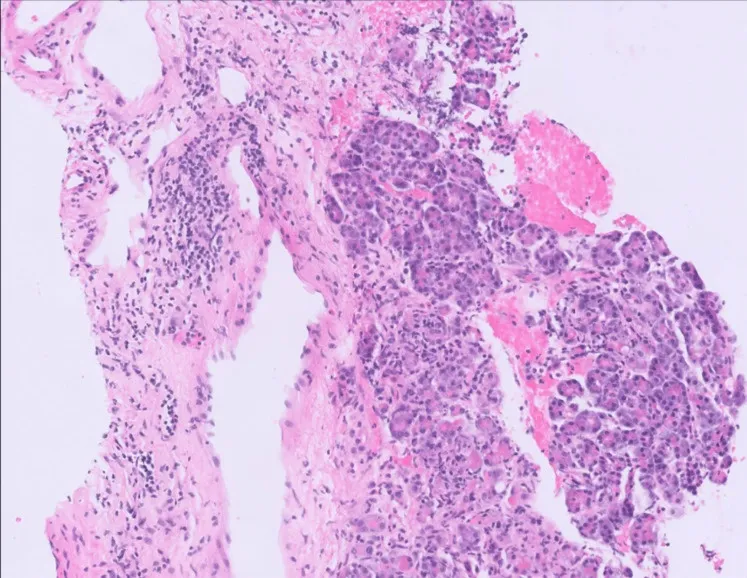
Pancreatic parenchyma with acute cellular rejection, grade II, with septal inflammation as activated lymphocytes involving septal structures and venulitis (subendothelial accumulation of inflammatory cells). Also shown is multifocal (but not confluent or diffuse) acinar inflammation (>=3 foci per lobule) with spotty acinar cell injury (power of field: 100x).
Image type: pathology (h&e)